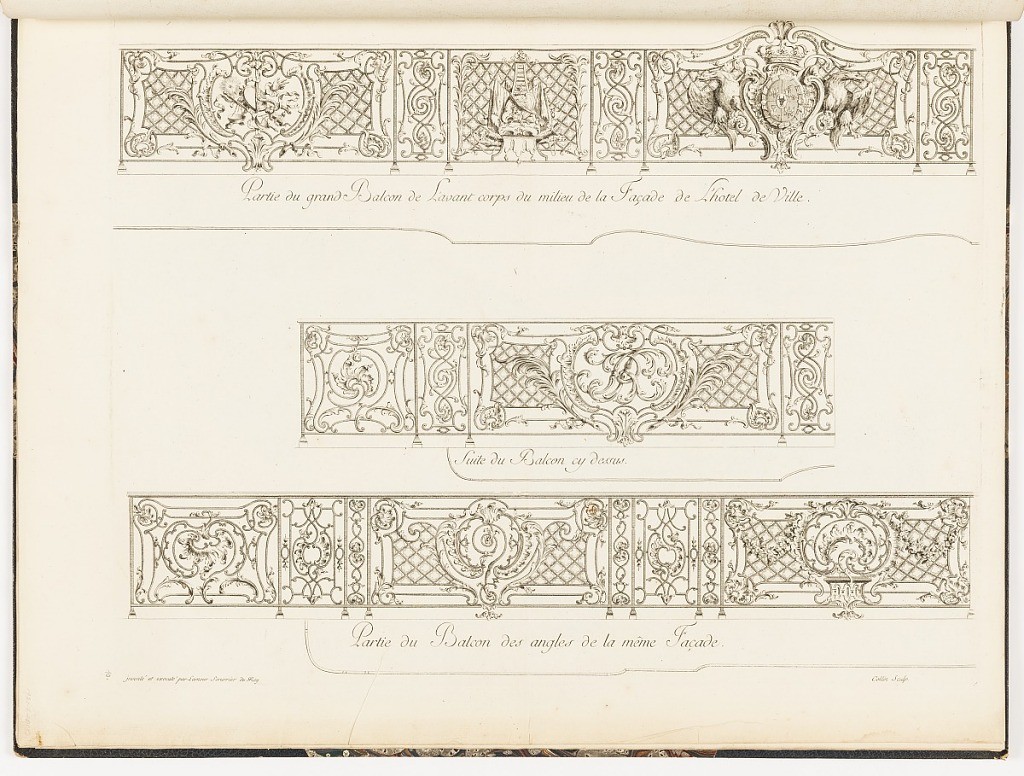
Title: Designs for Three Sections of Balcony Balustrades for the City Hall in Nancy
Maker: Jean Lamour, French, 1698–1771
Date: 1767–68
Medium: Etching and engraving on laid paper
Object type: Print
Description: Designs for three sections of balcony balustrades for the City Hall in Nancy, decorated with rococo ornament and motifs such as acanthus leaves, fleurons, shells, fretwork, trophies, the Royal Polish coat of arms and a monogram. Below each desing is the shape of the balcony as seen from above with the description lettered within. The plate is signed.